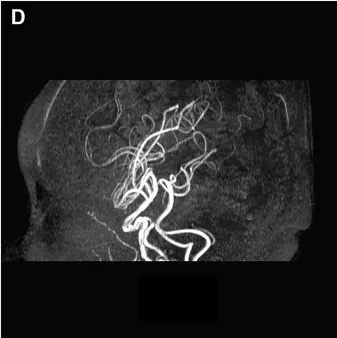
On AngioRM sequence intracranial arteries tortuosity is evident (C, D).
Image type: radiology (mri)